Field crop: tomato
Growth stage: 2
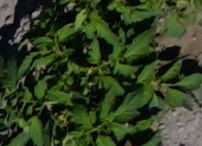
Species: tomato